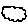
Label: cloud